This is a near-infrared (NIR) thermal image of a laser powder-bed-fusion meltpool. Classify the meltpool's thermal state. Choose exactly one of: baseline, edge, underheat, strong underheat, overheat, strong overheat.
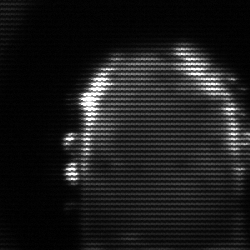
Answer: baseline